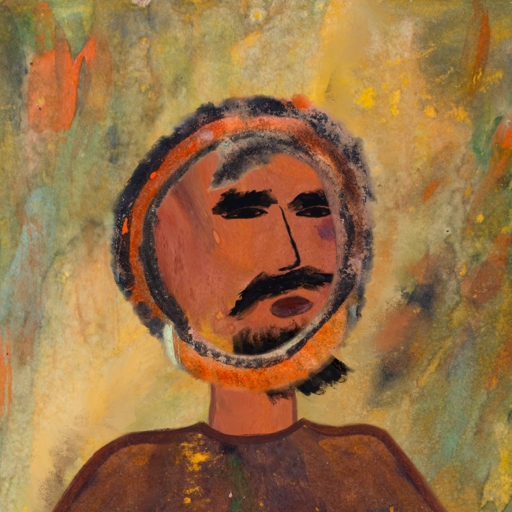
Background: Comrade, Head And Neck Side: Mother_And_Son_Son, Face Side: Mosgoul, Bust: Comrade, Hair Side: Childish, Head Accessory: Blank, Second Necklace: Blank, Necklace: Blank, Baby: Blank